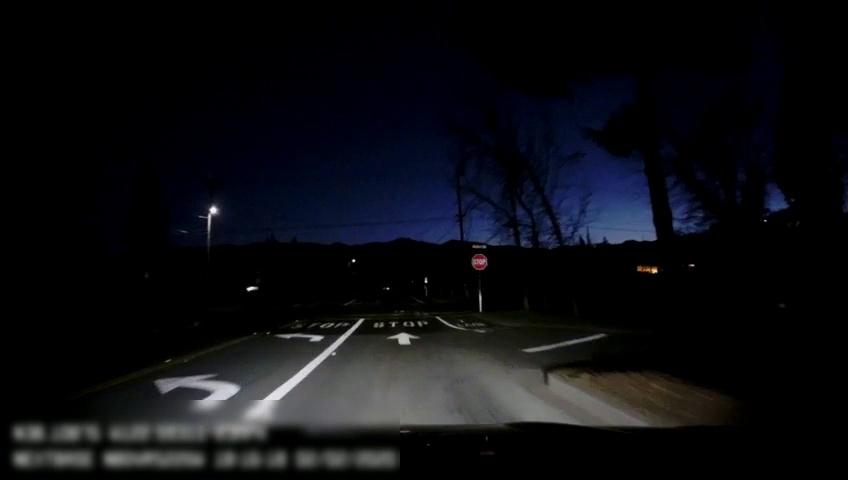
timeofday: Night
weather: Other
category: Drivable Space
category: Lanes | Alternate Lane
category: Lanes | Alternate Lane
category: Lanes | Current Lane
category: Traffic | Signs